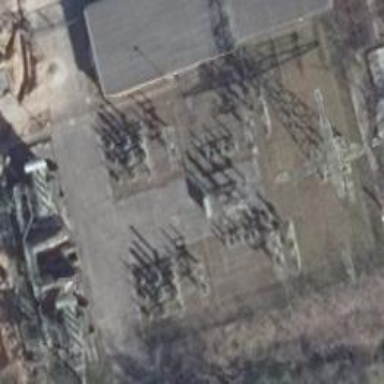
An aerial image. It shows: Switch for power supply.